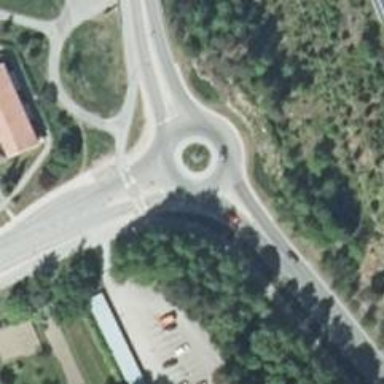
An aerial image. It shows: Tertiary road with asphalt surface leading to roundabout.